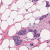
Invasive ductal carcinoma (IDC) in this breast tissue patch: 1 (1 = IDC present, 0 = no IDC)